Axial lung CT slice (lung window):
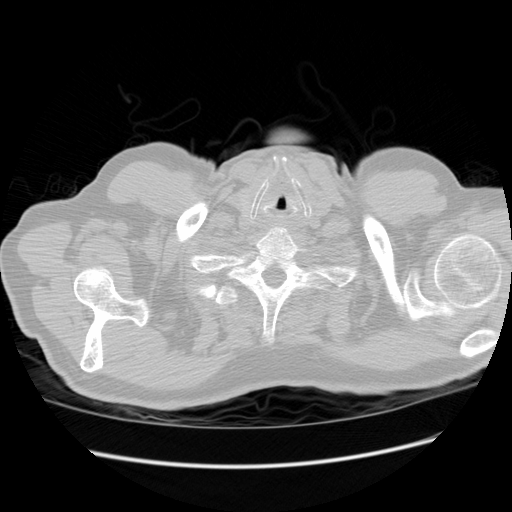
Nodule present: no